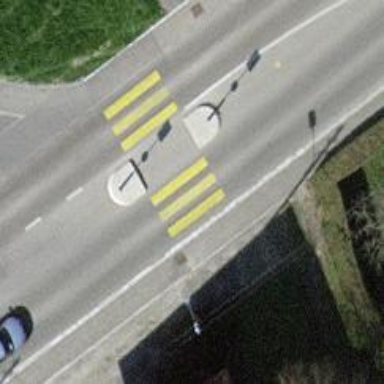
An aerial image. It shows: Uncontrolled footway crossing with markings.